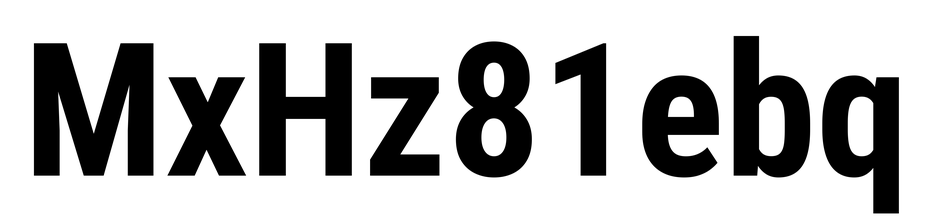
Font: Roboto_Condensed_Bold